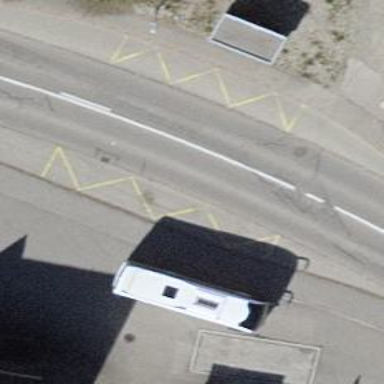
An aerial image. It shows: Public transport stop position.